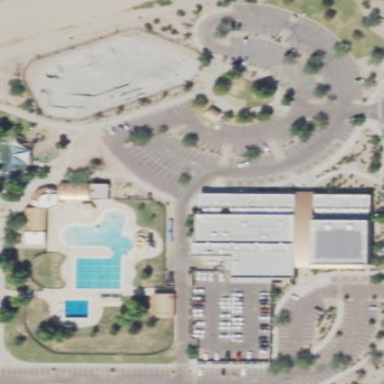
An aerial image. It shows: Sports centre specializing in swimming activities located in leisure land area.